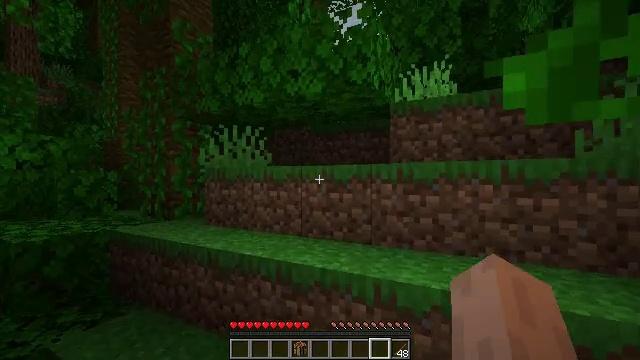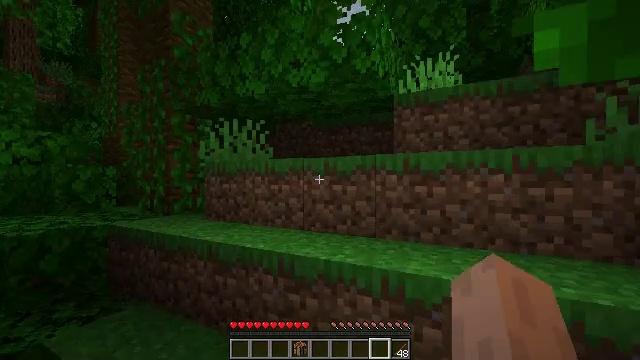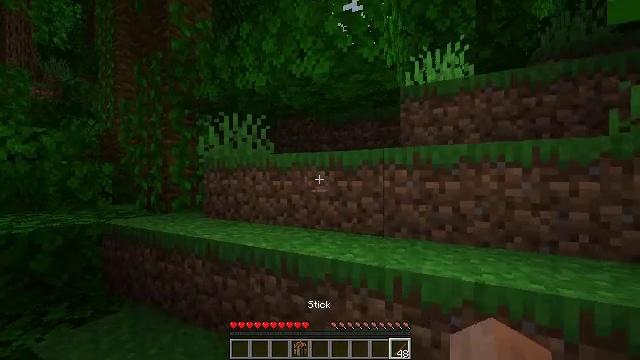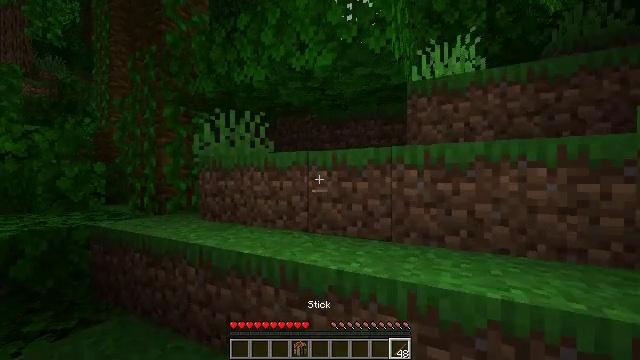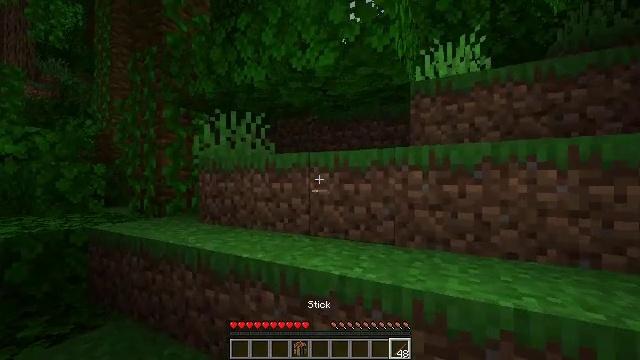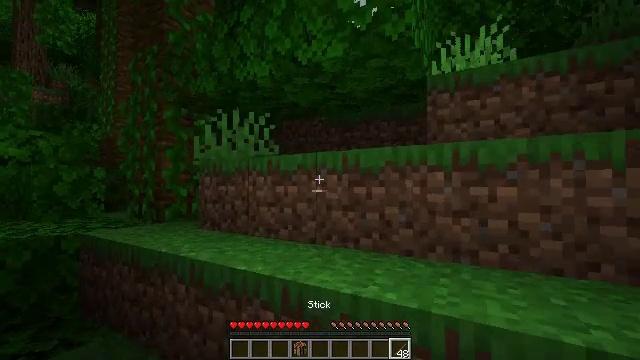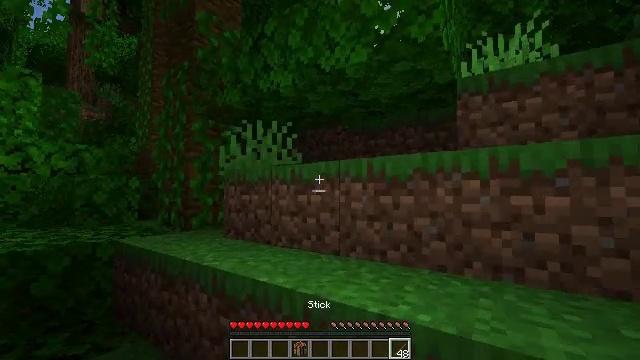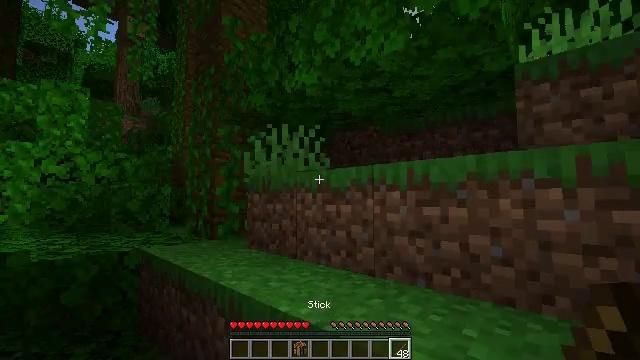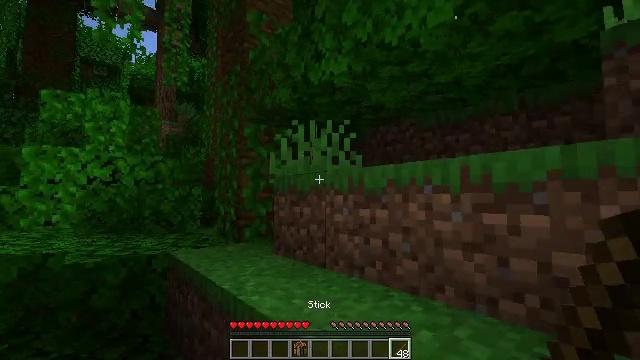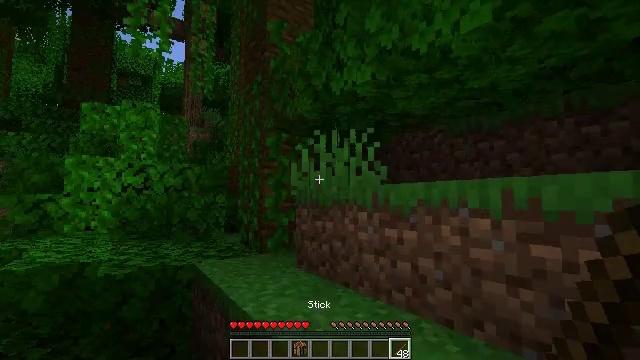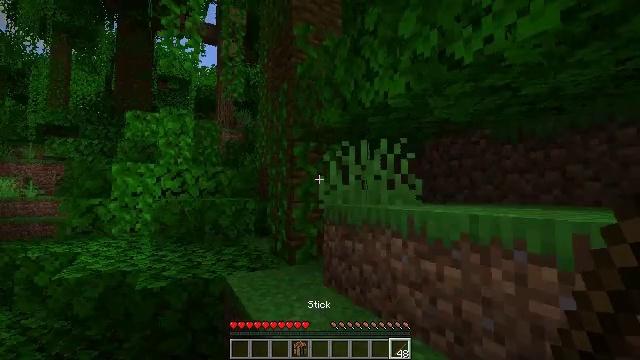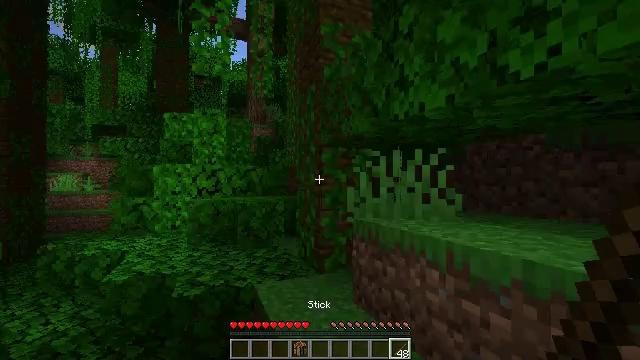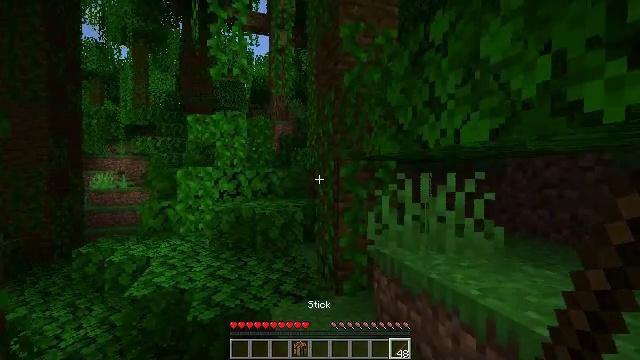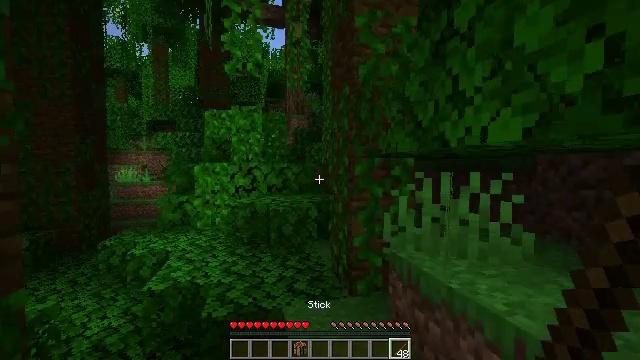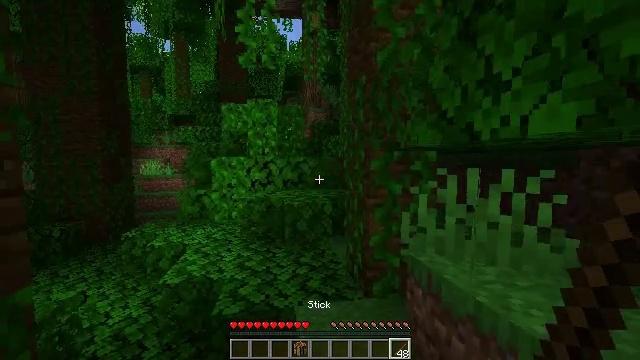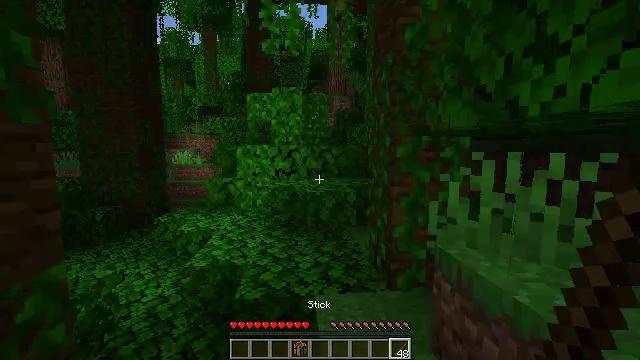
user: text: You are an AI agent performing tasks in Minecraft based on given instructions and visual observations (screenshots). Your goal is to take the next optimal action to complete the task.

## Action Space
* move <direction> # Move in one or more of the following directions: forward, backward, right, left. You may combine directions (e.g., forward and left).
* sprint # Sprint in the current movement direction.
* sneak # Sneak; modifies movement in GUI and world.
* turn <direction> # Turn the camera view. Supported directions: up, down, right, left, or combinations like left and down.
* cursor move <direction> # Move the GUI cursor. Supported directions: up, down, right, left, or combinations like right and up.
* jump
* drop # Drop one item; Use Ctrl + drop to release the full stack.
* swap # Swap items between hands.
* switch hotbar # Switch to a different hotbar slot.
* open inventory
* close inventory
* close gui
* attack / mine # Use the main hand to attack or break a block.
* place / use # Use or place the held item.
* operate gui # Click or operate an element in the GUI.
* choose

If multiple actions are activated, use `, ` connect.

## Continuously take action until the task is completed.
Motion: motion action
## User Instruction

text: Retrieve vines from walls or cliffs.
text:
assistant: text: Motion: move forward
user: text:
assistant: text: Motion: move forward
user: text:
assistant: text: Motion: move forward
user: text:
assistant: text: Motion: move forward
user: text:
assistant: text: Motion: move forward, turn left and up
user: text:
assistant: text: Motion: move forward, turn left and up
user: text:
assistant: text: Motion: move forward, turn left and up
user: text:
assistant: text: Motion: move forward, turn left
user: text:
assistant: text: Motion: move forward, turn left, jump
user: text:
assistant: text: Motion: move forward, turn left and down, jump
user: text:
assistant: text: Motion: move forward, turn left and down, jump
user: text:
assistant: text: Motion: move forward, turn left and down
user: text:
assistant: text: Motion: move forward, turn left and down
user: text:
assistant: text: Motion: move forward, turn left and down
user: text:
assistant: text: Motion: move forward, turn left and down
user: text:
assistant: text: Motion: move forward, turn left and down
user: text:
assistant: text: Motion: move forward, turn left and down
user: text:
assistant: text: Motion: move forward, turn left and down
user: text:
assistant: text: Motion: move forward, turn left and down
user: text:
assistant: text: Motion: move forward, turn left
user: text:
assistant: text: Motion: move forward, turn left
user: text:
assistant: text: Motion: move forward, turn left
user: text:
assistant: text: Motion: move forward and move right, turn left
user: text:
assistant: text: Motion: move forward and move right, turn left, attack / mine
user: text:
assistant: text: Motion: turn left, attack / mine
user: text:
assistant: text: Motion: turn left, attack / mine
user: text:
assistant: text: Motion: attack / mine
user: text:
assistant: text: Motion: attack / mine
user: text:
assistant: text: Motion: turn up, attack / mine
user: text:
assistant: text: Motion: turn up, attack / mine